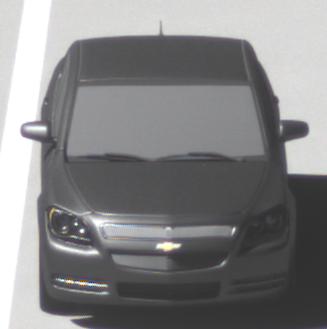
Make: Chevrolet
Model: Malibu 2.4
Detailed model: Malibu
Model produced from: 2012/07
Model produced until: 2014/08
Doors: 4
Color: gray
Road condition: wet road
Daytime: midday
Contrast: high contrast